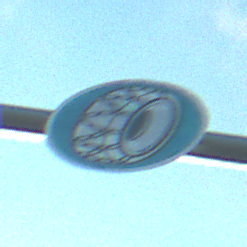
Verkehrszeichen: SchneekettenVorgeschrieben
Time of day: SunriseSunset
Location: Outdoor (RoadRail)
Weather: PartlyCloudy
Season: NotSpecified
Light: Natural